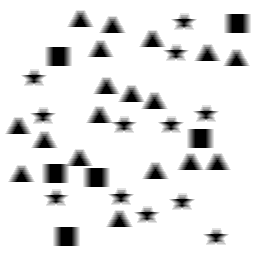
Squares: 6
Triangles: 18
Stars: 12
Total shapes: 36